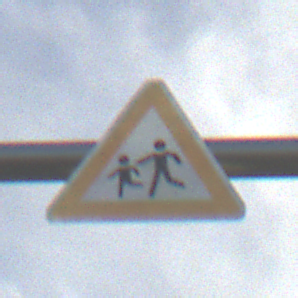
Verkehrszeichen: KinderRechts
Umgebung: Outdoor, Nature
Tageszeit: SunriseSunset
Wetter: PartlyCloudy
Licht: Natural
Jahreszeit: Summer
Kontrast: HighContrast